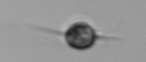
Label: Acanthoica_quattrospina